Field crop: tomato
Growth stage: 1
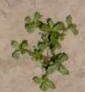
Species: portulaca